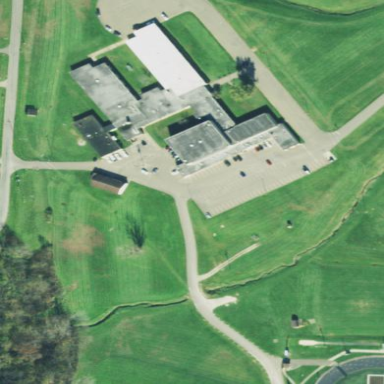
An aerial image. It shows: School building or complex.